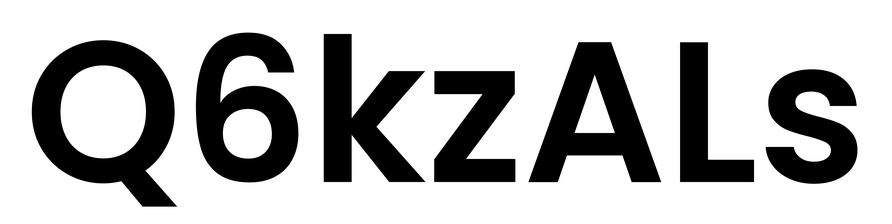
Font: Poppins-SemiBold